Field crop: tomato
Growth stage: 1
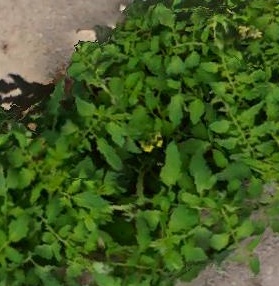
Species: tomato